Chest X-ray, PA view. Patient: 65 years old, sex F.
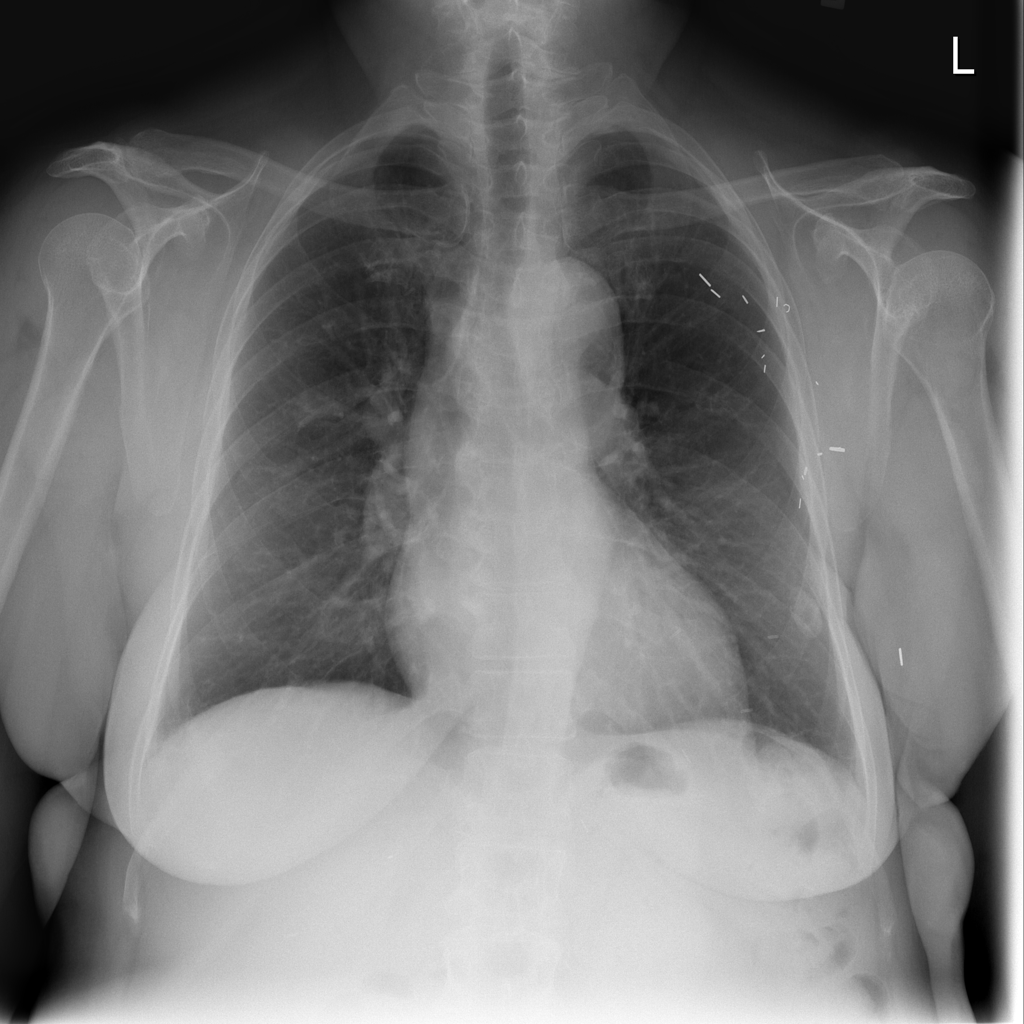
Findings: No Finding